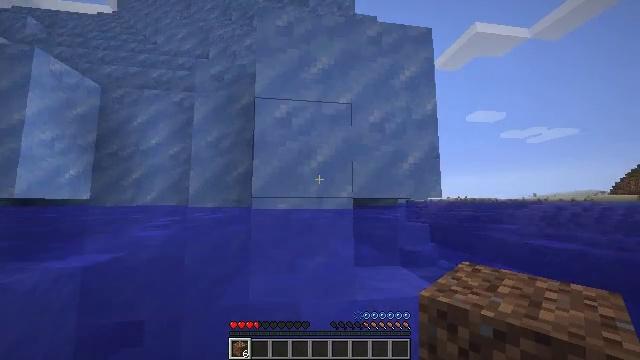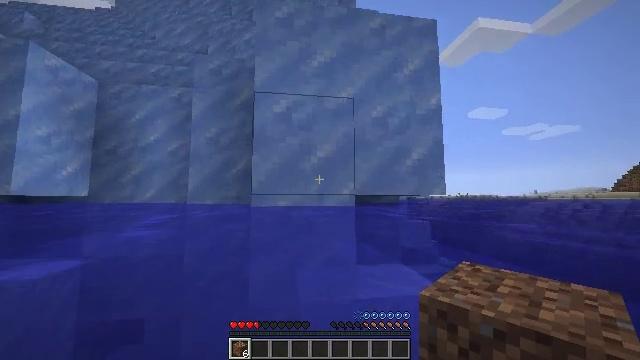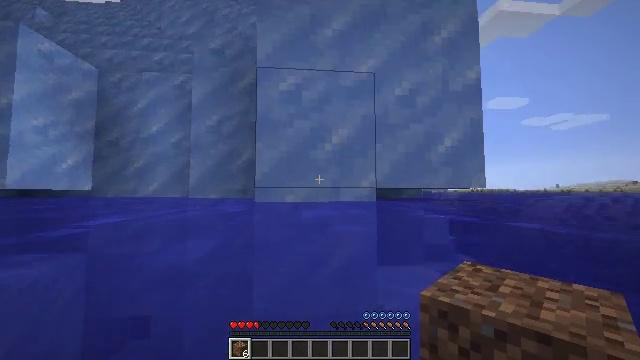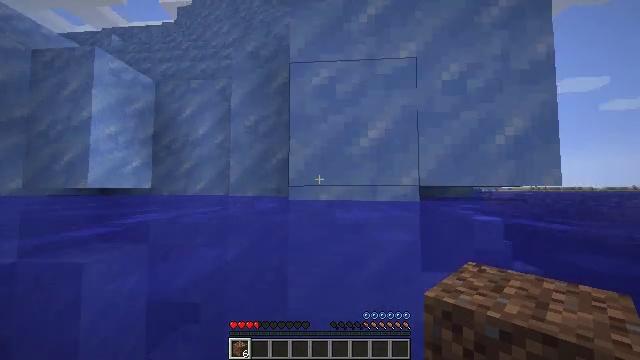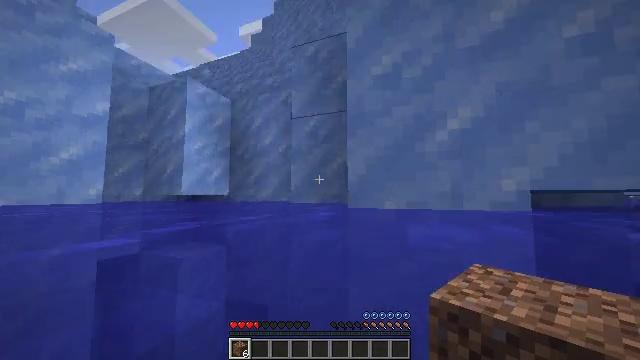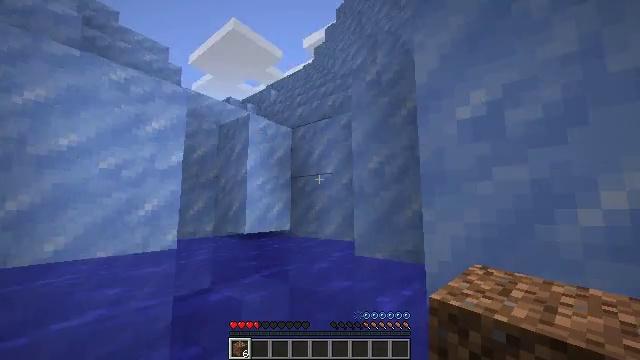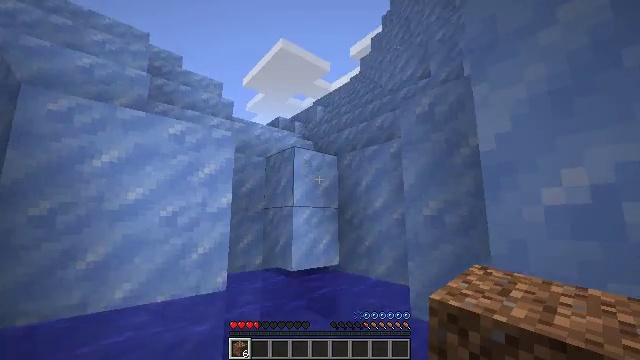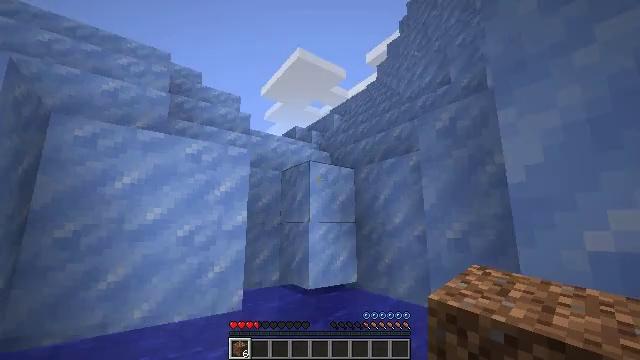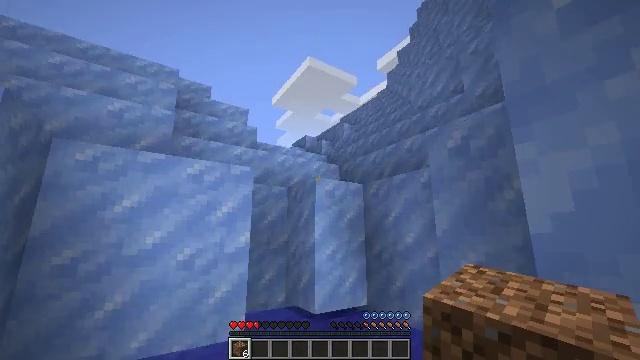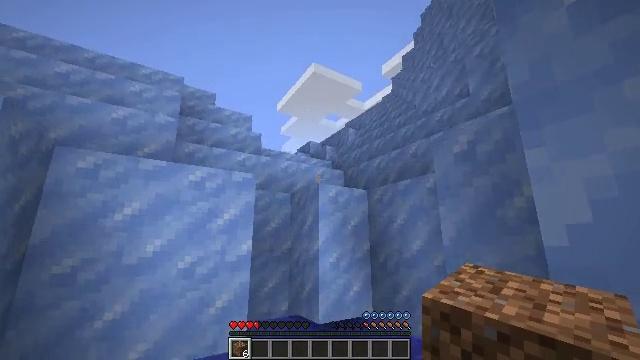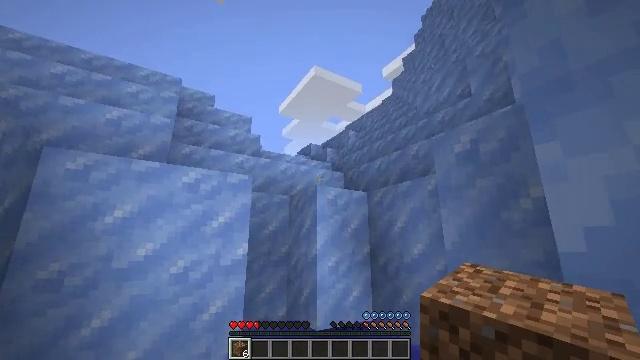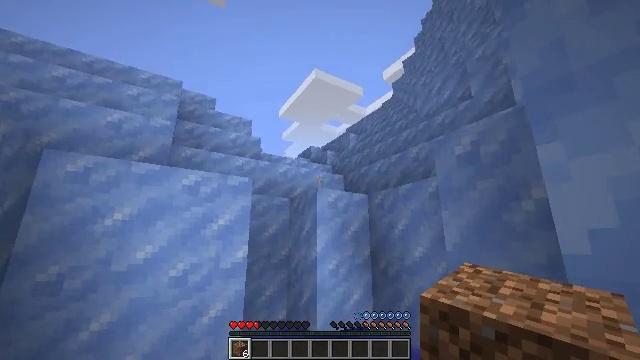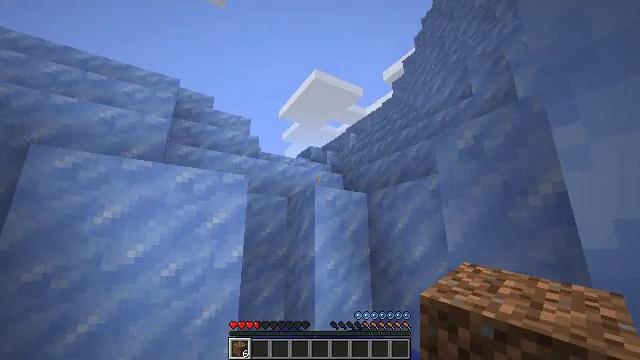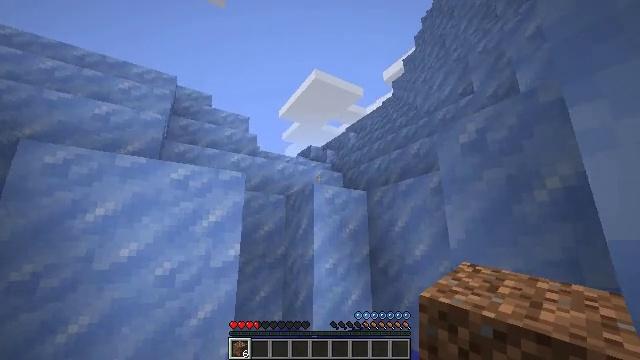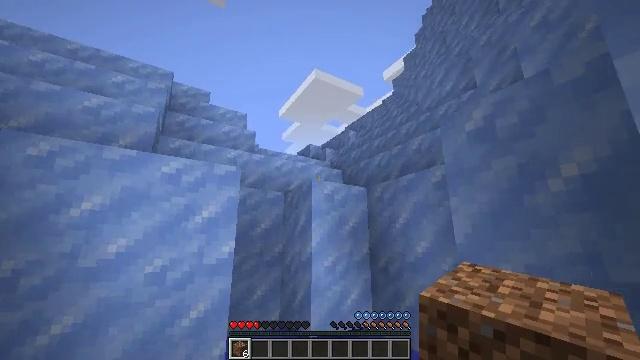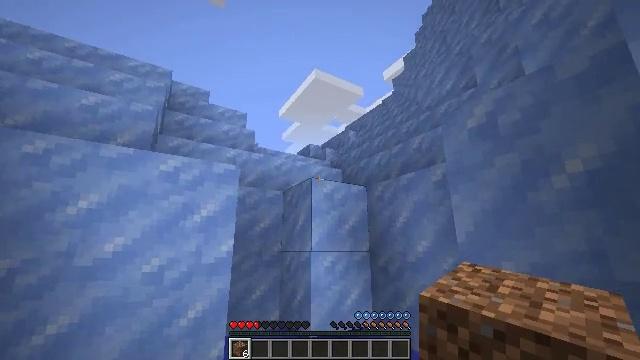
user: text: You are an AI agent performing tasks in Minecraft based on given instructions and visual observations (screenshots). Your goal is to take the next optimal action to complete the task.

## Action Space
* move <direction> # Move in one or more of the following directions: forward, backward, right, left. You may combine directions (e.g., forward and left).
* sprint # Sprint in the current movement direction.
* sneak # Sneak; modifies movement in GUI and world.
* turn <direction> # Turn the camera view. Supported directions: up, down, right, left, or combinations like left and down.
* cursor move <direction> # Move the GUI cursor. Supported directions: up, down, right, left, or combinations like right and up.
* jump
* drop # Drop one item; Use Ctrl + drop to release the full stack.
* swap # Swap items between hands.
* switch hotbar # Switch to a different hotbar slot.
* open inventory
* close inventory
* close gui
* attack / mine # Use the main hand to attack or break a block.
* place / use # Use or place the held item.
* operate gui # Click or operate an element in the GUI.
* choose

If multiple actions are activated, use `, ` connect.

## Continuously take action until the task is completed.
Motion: motion action
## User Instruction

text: Collect packed ice using a pickaxe.
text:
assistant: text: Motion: move forward
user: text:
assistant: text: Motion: move forward, turn left and down
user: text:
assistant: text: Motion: turn left
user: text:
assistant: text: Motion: turn left and up
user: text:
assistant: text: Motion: turn left and up
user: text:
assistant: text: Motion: turn left and up
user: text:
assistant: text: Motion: turn left and up
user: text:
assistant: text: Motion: move forward, turn left and up
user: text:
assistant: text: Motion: move forward, turn left and up
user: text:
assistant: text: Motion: move forward
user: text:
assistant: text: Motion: move forward
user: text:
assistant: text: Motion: move forward
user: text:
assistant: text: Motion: move forward
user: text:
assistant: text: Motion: move forward
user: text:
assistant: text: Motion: move forward
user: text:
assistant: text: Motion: move forward
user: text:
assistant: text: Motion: move forward
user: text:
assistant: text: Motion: move forward, attack / mine
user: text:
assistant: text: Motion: attack / mine
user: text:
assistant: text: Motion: attack / mine
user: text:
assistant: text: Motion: attack / mine
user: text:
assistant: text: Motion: attack / mine
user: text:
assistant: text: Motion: attack / mine
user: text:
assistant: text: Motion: attack / mine
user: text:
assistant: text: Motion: attack / mine
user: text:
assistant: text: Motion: attack / mine
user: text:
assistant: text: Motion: attack / mine
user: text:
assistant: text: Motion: attack / mine
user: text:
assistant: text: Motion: attack / mine
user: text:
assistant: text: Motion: attack / mine